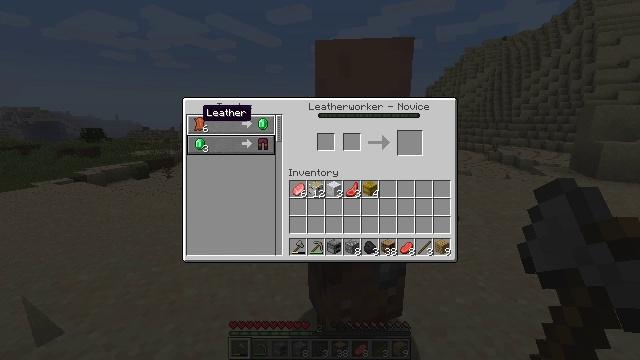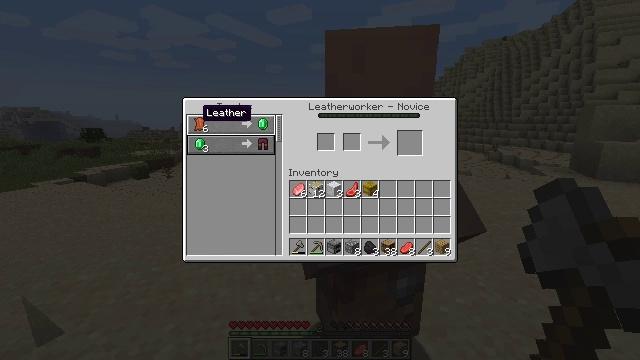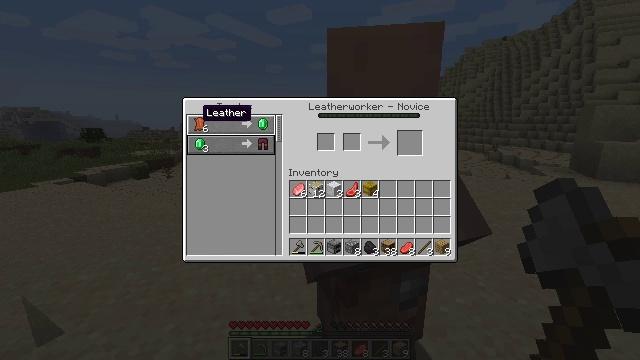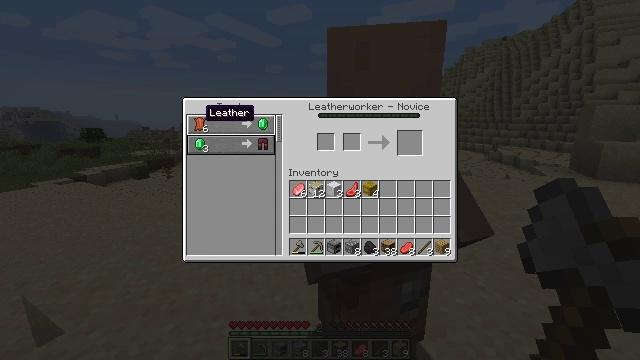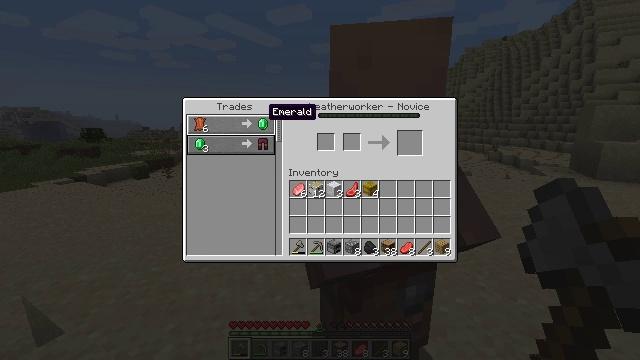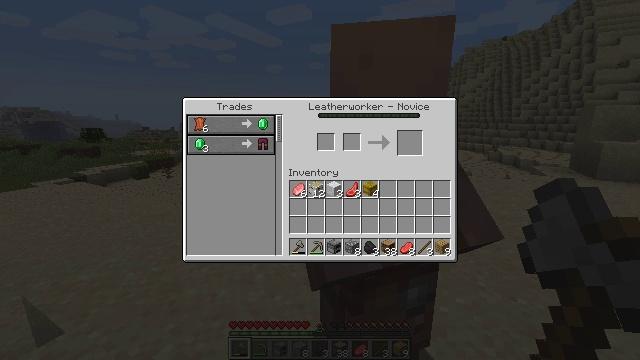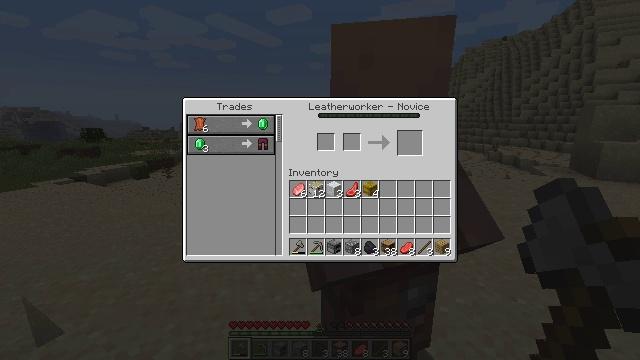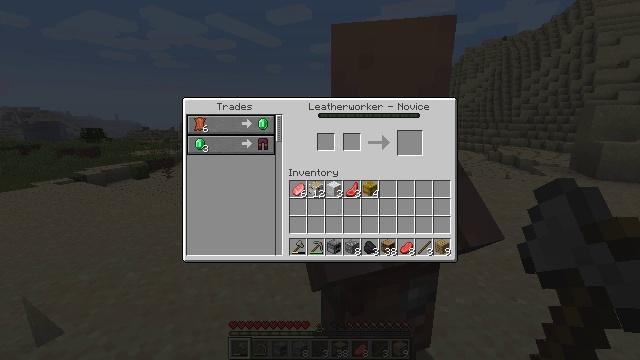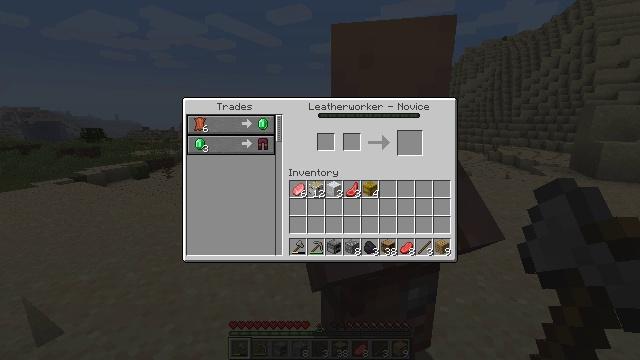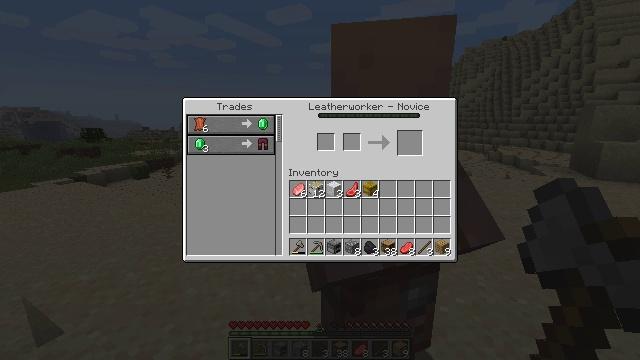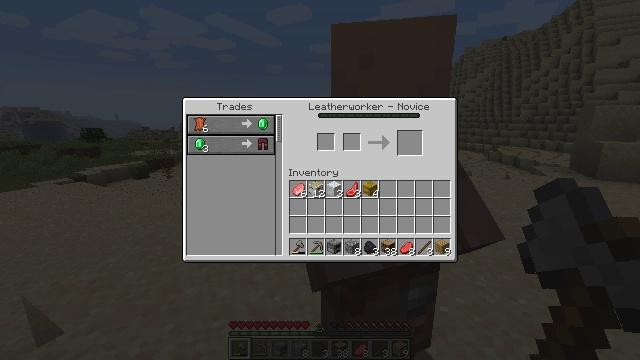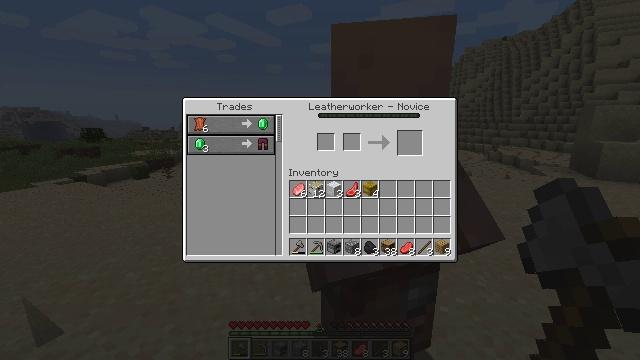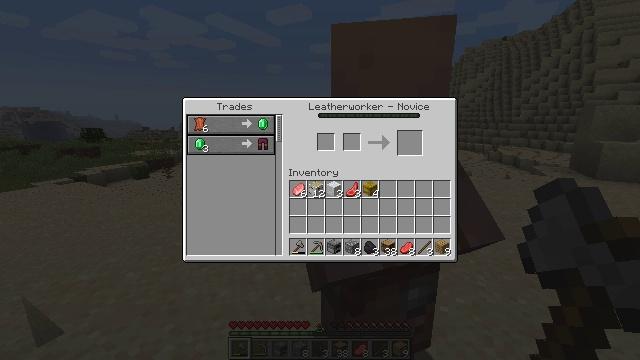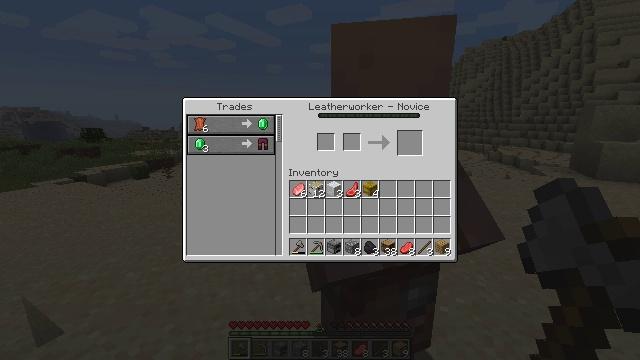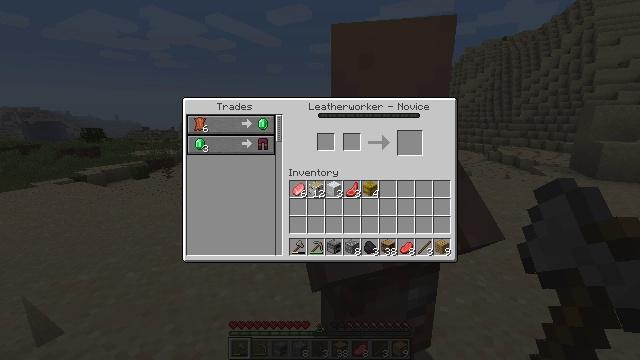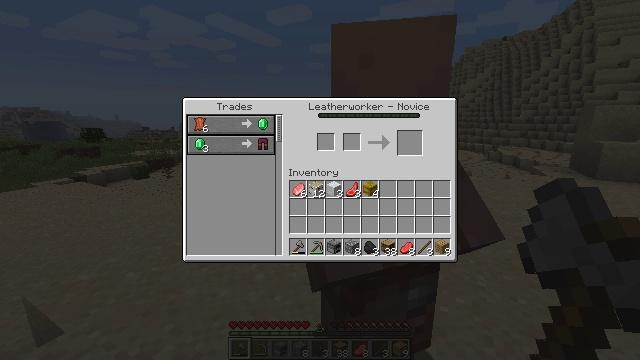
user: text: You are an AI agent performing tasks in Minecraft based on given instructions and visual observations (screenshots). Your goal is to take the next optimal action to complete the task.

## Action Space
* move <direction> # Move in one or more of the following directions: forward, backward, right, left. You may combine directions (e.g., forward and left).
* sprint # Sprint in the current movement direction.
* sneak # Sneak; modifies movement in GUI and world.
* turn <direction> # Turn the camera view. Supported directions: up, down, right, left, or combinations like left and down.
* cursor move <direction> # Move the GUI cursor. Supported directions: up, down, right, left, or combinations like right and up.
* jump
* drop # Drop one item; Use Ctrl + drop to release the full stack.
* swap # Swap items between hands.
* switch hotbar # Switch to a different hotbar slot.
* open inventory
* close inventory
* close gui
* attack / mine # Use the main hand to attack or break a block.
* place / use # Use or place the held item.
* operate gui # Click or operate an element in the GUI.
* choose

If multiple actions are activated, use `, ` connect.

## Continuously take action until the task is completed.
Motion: motion action
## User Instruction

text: Mine the composter block.
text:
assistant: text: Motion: no_op
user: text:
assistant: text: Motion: no_op
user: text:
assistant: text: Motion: no_op
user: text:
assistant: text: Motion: cursor move right
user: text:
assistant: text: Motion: cursor move right
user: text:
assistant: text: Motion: cursor move right
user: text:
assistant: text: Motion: no_op
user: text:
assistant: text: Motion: no_op
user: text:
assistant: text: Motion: no_op
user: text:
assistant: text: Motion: no_op
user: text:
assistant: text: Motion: no_op
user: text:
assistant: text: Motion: no_op
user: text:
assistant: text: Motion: no_op
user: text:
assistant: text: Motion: no_op
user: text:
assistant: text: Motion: cursor move right
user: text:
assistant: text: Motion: cursor move right
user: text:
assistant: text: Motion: no_op
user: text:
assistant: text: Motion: no_op
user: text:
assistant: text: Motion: no_op
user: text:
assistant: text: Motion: cursor move left
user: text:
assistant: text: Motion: cursor move left
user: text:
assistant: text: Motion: cursor move left
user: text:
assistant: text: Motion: no_op
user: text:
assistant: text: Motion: cursor move right
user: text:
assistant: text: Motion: cursor move right
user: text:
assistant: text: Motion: no_op
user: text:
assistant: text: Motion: no_op
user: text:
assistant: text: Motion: no_op
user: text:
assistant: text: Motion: cursor move left
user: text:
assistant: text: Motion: cursor move left